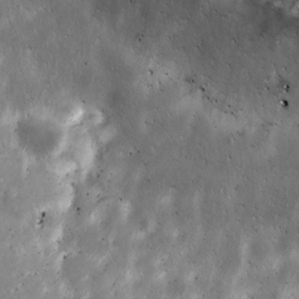
Label: non_frost